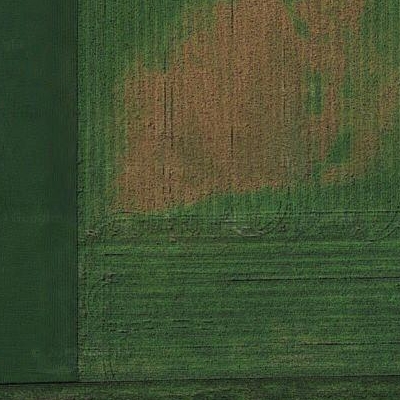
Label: Field